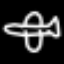
Label: airplane